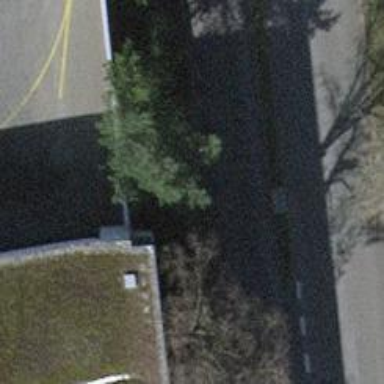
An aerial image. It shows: Tree-lined avenue.